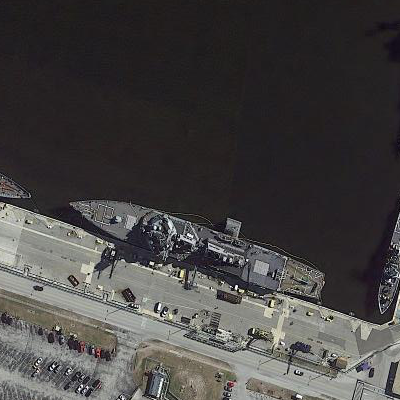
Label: destroyer